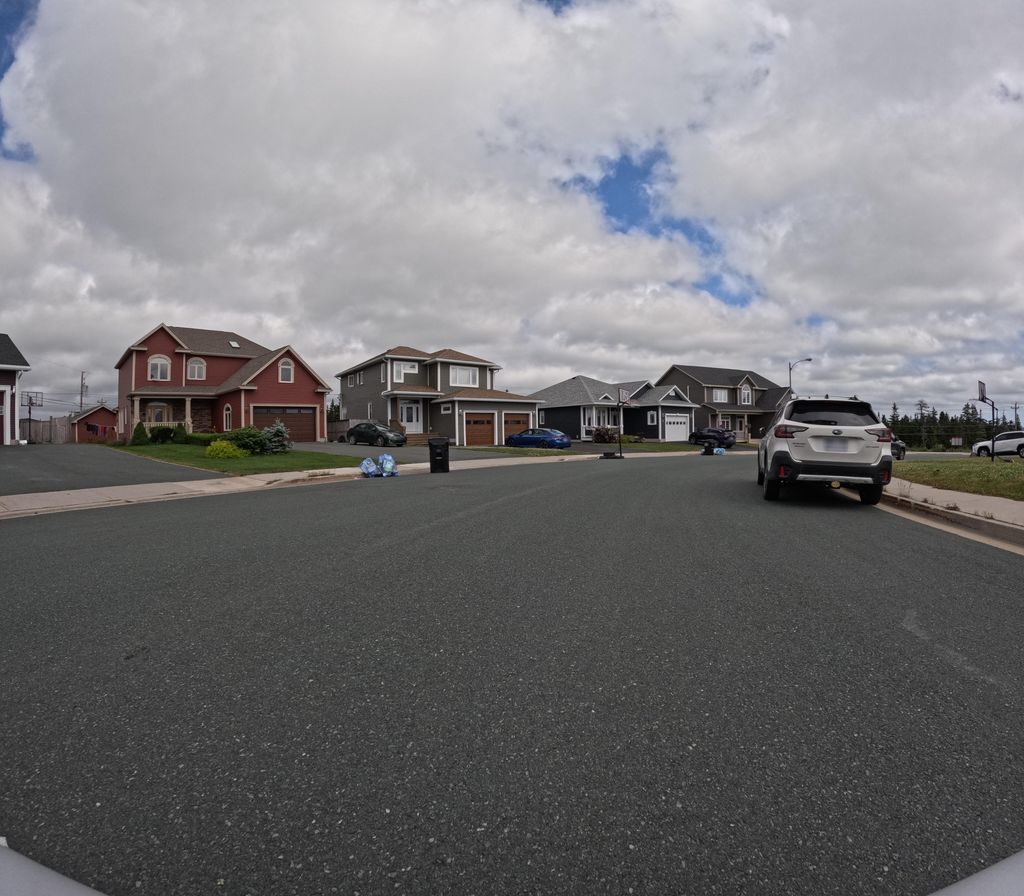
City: st_johns